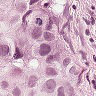
Metastatic tissue present: yes